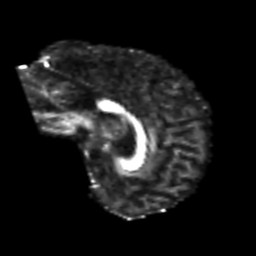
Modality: FA
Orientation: sagittal
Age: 45
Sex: male
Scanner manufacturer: siemens
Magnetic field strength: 3 T
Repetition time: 4.999 s
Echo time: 0.07946 s